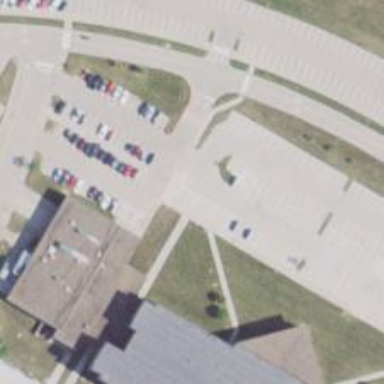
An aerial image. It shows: Parking space is available.